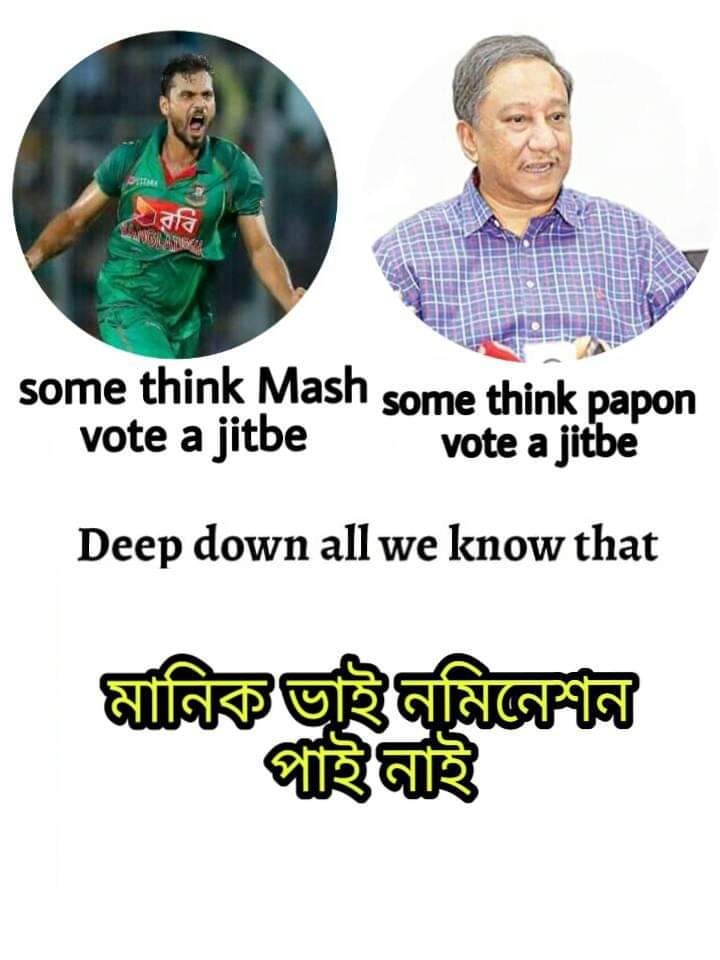
Caption: some think Mash vote a jitbe    some think papon vote a jitbe   Deep down all we know that    মানিক ভাই নমিনেশন পাই নাই
Label: non-hate